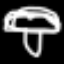
Label: mushroom